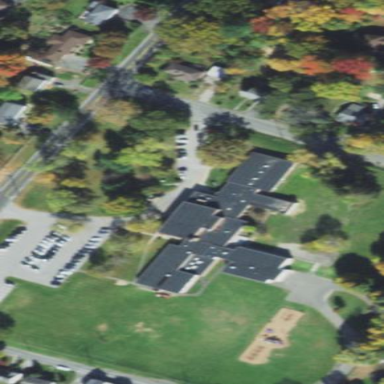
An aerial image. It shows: School.